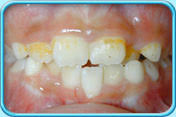
Condition: Tooth Discoloration